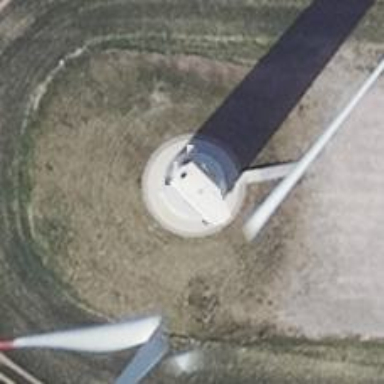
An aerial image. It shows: Wind generator powered by horizontal axis wind turbine.